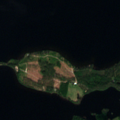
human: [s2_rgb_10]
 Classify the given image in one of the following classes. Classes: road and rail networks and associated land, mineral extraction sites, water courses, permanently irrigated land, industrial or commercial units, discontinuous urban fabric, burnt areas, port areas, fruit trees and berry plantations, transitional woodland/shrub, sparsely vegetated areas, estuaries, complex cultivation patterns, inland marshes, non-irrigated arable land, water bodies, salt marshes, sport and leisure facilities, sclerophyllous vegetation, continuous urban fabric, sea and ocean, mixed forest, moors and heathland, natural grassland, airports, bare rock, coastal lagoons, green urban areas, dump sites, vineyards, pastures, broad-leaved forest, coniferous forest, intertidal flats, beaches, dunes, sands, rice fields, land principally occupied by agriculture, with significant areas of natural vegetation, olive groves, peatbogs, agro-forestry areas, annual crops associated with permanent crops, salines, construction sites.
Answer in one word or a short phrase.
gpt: mixed forest, water bodies